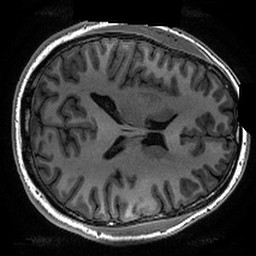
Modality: T1w
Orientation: axial
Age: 37
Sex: male
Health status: healthy
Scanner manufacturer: ge
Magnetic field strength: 3 T
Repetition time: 0.006652 s
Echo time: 0.002928 s